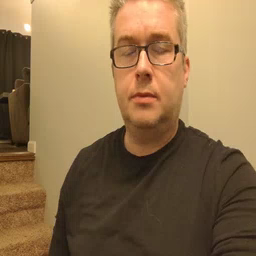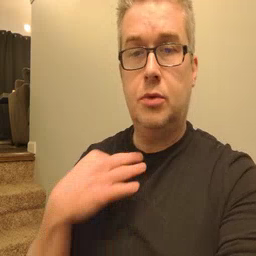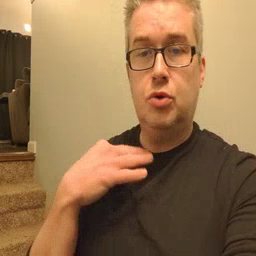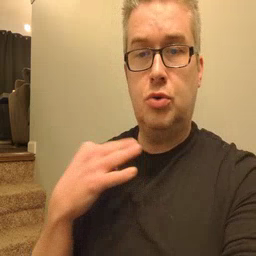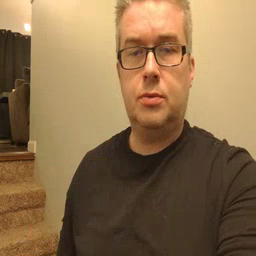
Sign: shirt